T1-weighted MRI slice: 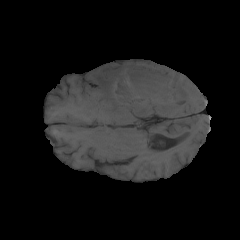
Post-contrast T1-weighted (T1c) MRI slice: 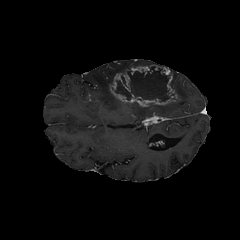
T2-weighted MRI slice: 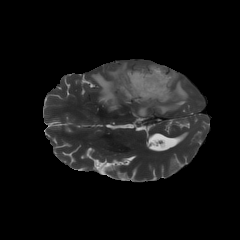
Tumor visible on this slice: yes